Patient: sex M, age 67
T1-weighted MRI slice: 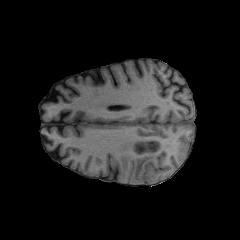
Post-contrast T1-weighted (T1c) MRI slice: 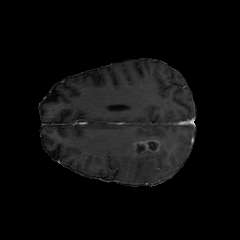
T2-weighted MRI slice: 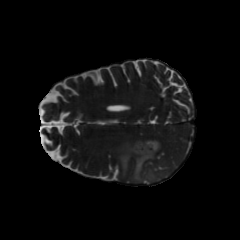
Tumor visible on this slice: yes
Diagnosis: Glioblastoma, IDH-wildtype
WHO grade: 4